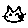
Label: cat